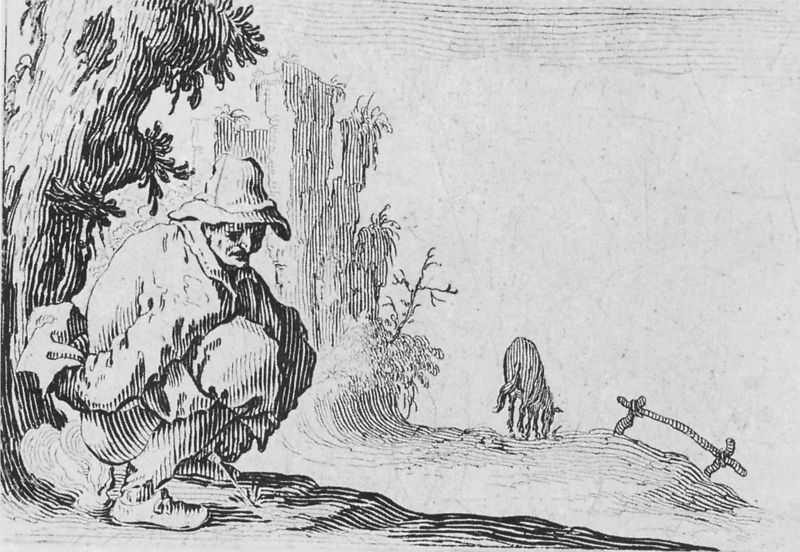
Titel: Hockender Bauer (aus: Capricci di varie Figure)
Künstler: Jacques Callot
Institution: Nancy
Schlagwörter: baum, mann, schatten, landschaft, hut, zaun, arm, horizont, natur, arbeit, pferd, geschäft, schuhe, fels, grafik, pause, bauer, linie, druck, hockend, kacken, urinieren, verrichten, scheißen, pissen